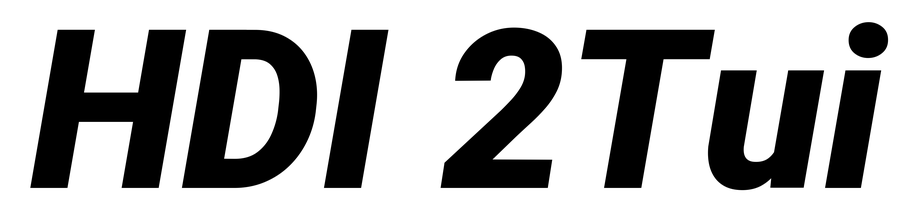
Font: Roboto-Italic_Black_Italic